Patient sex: M
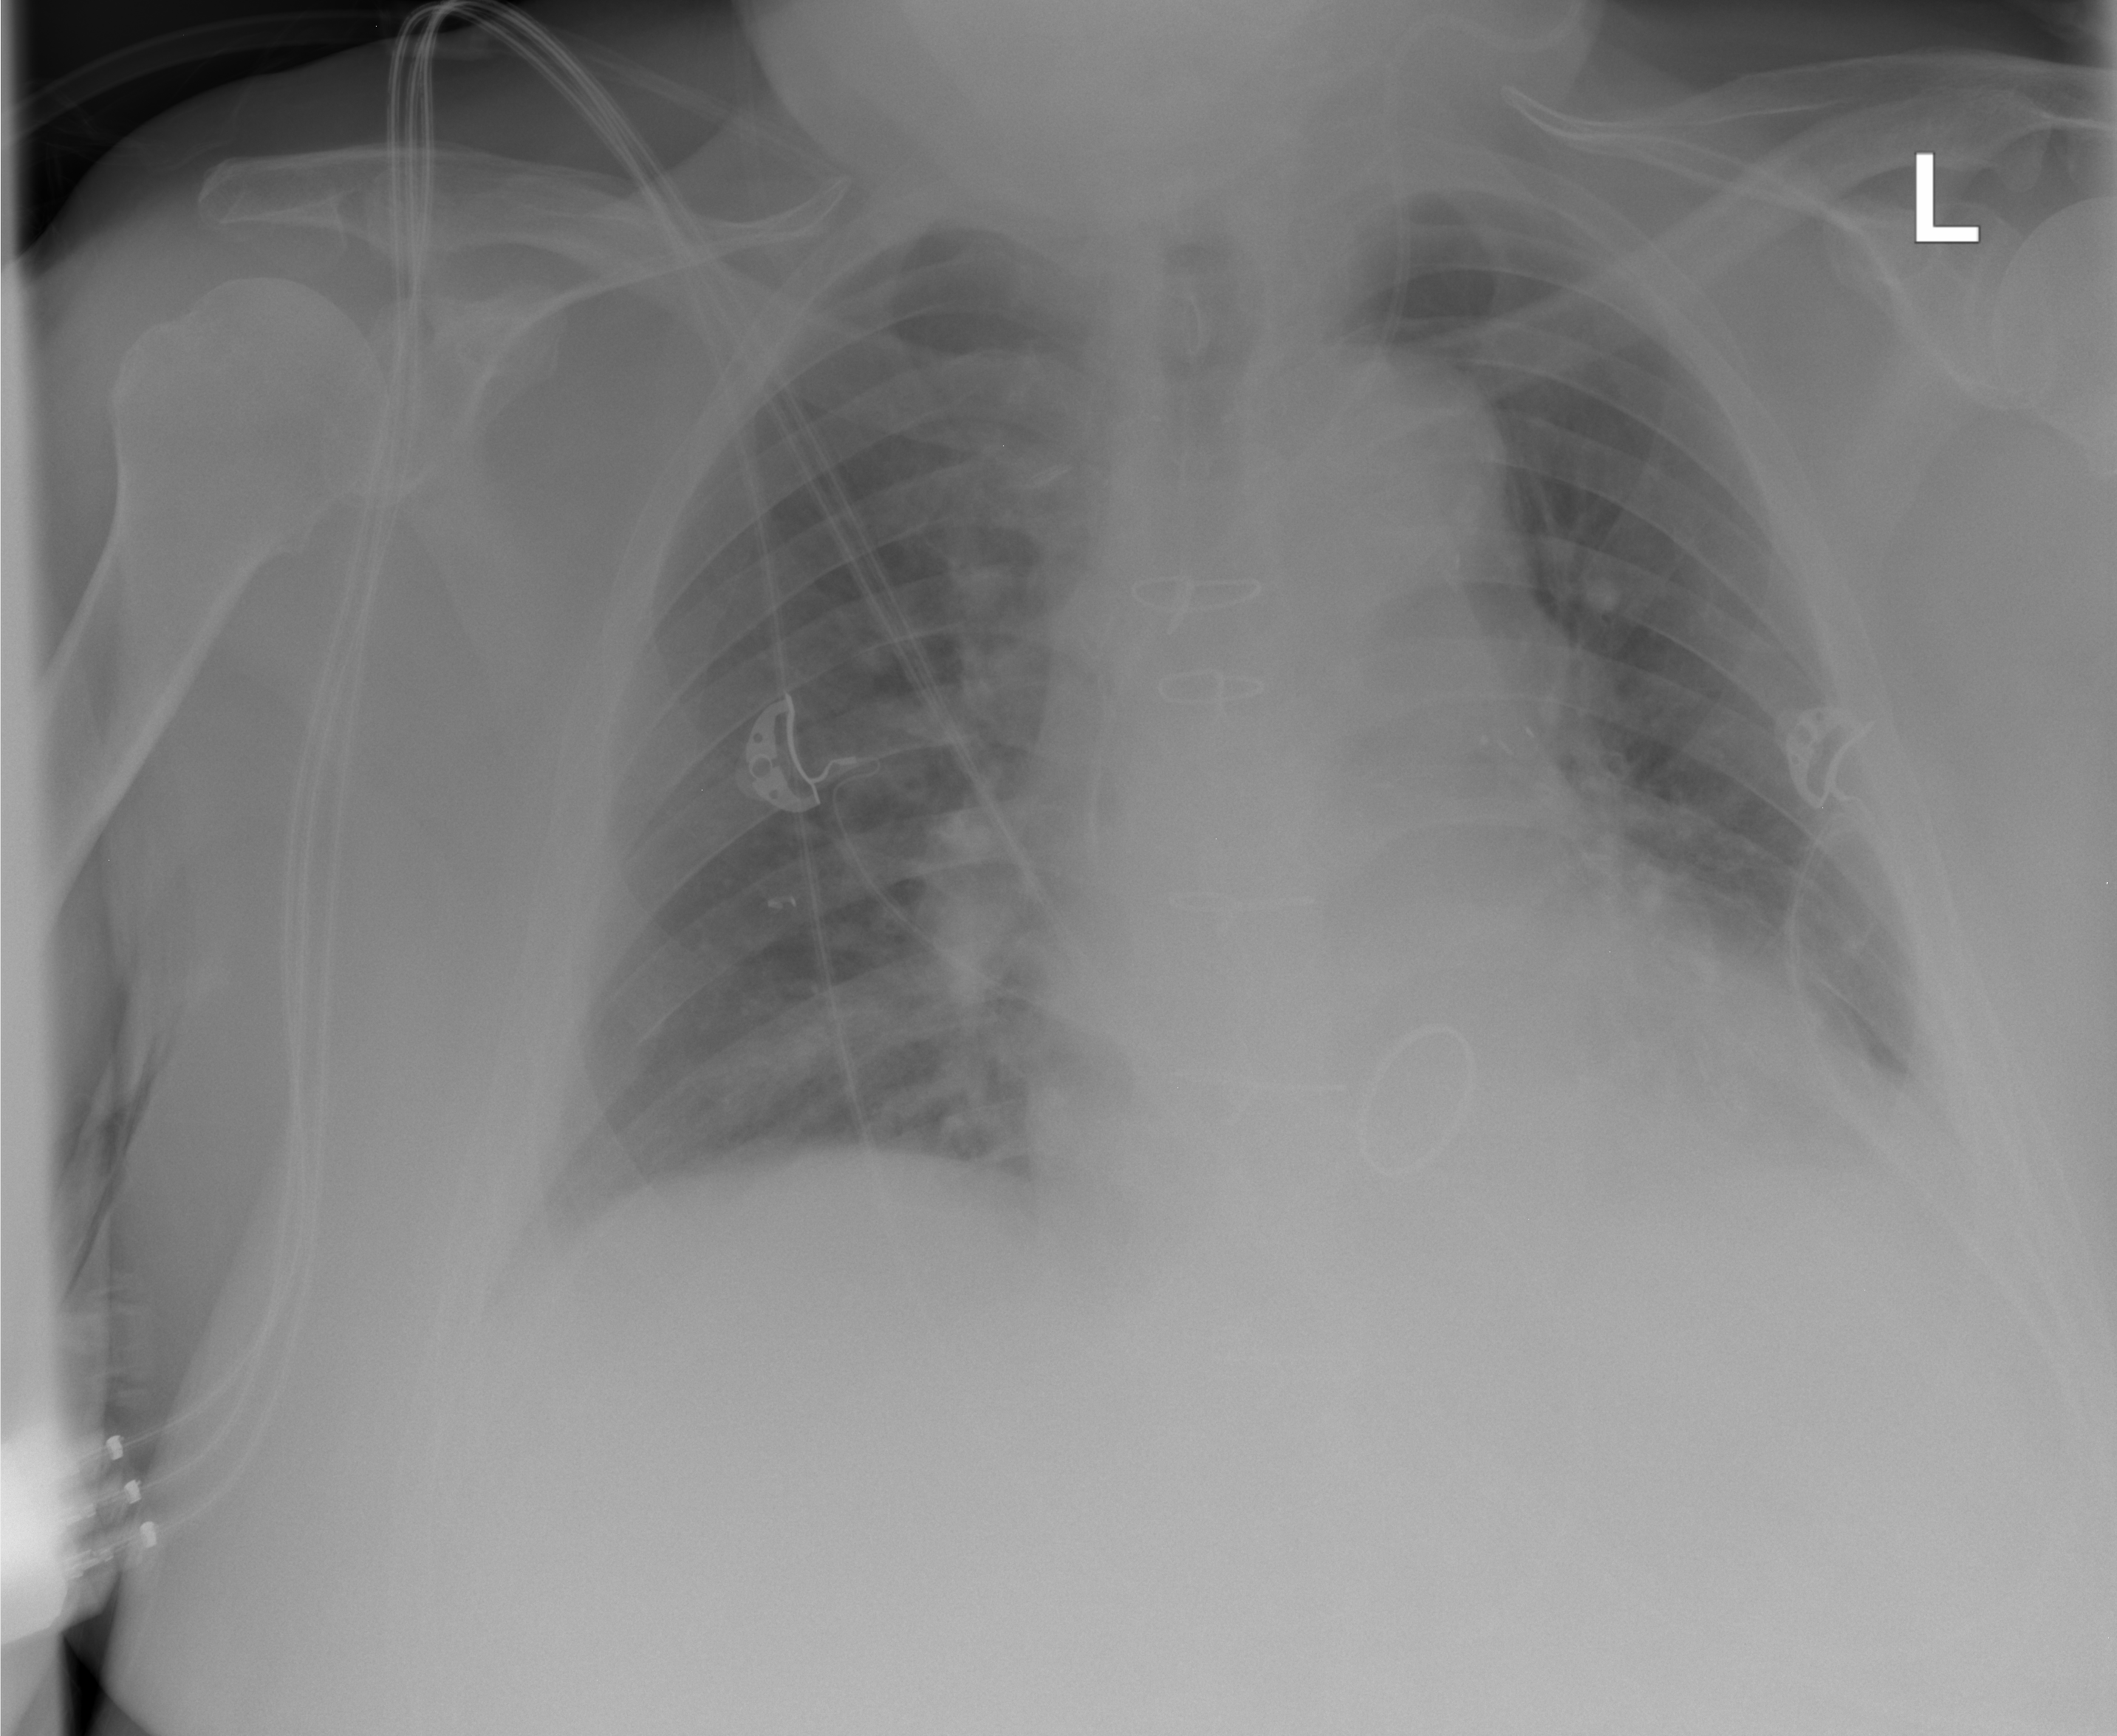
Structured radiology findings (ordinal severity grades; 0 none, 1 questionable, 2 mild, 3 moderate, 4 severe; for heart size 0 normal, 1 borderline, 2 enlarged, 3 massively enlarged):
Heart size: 2
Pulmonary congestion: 0
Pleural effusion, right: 0
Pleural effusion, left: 0
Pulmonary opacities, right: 0
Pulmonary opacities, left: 0
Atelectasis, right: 2
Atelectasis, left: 2